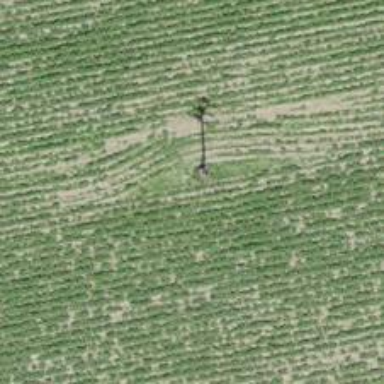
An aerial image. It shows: Power pole.